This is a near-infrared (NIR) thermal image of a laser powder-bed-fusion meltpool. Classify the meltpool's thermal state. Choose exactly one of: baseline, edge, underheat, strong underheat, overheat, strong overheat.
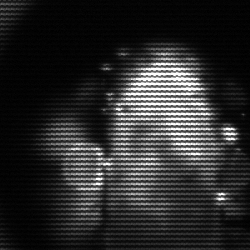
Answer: strong underheat